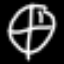
Label: clock